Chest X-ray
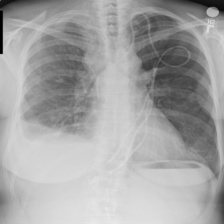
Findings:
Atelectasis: negative
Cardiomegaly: negative
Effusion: positive
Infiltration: negative
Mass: negative
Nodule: positive
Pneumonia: negative
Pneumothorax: negative
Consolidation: negative
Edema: negative
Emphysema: negative
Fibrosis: negative
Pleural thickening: negative
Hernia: negative